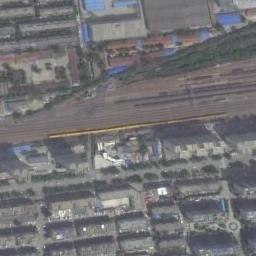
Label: railway